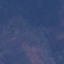
Land use / land cover class: HerbaceousVegetation